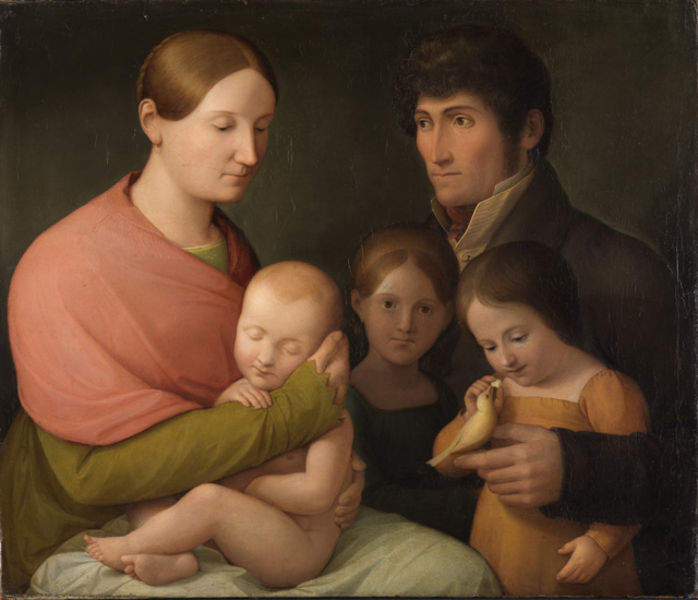
Titel: Bildnis der Familie Pulini
Künstler: Johannes Veit
Standort: Karlsruhe
Institution: Staatliche Kunsthalle Karlsruhe
Schlagwörter: dunkel, gemälde, hand, mann, nackt, schlaf, umhang, vogel, gelb, grün, mädchen, braun, brust, bunt, frau, frisur, kleid, nase, ohr, orange, raum, schwarz, blick, rose, rot, schal, tuch, malerei, rock, bart, gesichter, hemd, jung, arm, augen, blicke, gesicht, kragen, taube, bildnis, fünf, gruppenportrait, portrait, porträt, vorhang, auge, haare, drei, eltern, familie, familienporträt, kind, mutter, paar, personen, tochter, vater, brünett, england, kontrast, mittelscheitel, ohren, rosa, scheitel, kinder, spanien, liebe, schlafen, schlafend, jungen, farben, farbe, baby, ölgemälde, nasen, junge, schoß, nazarener, geschwister, schwestern, harmonie, bub, geld, füttern, schlicht, stehkragen, ölmalerei, kleinkind, zacken, biedermeier, ehepaar, eheleute, spatz, geflochten, schultertuch, aufmerksam, picasso, strenge, generationen, kanarienvogel, grünes kleid, madonna, töchter, erdtöne, ros, familienportrait, säugling, geborgenheit, lieb, sittich, vögelchen, mama, papa, eintracht, mädhcen, wellensittich, zurückhaltend, mittelstand, vohel, vorsichtig, kanarie, 19. jh, nachkommen, familienglueck, vogerl, holländisch ernst melancholisch, bbaby, halbwüchsige